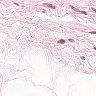
Metastatic tissue present: no